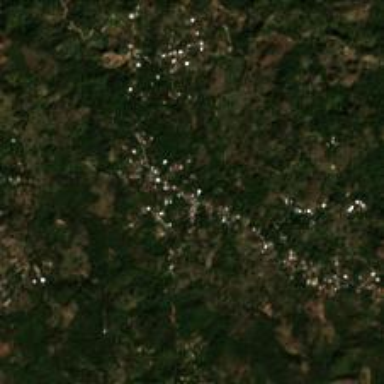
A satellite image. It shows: Small hamlet.